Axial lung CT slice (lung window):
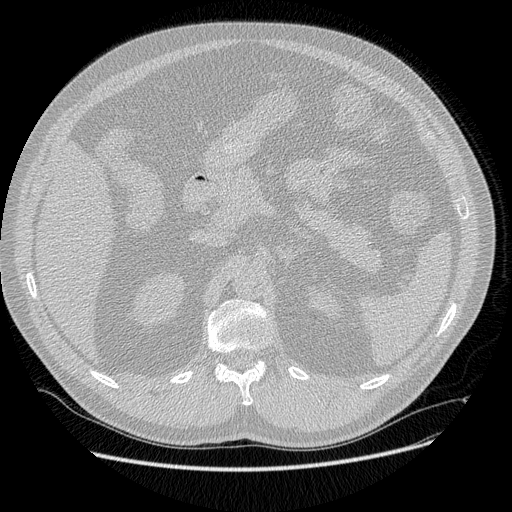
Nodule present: no